Question: I've run my code through code coverage and the line below shows 1 block as not covered.
Can anyone tell me which part of that line isn't executing?

An Example to play with:
'''
public abstract class Base
{
public abstract IExample CreateEntity<TExample>() where TExample : IExample, new();
}
public class Class1 : Base
{
public override IExample CreateEntity<TExample>()
{
IExample temp = new TExample();
return temp;
}
}
public interface IExample
{
}
public class TEx : IExample
{
}
'''
and the test method
'''
[TestMethod]
public void TestMethod1()
{
Class1 ex = new Class1();
ex.CreateEntity<TEx>();
}
'''
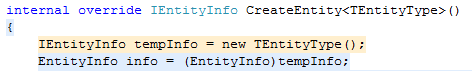
Answer: Change your constraint to force the 'TExample' to be a class:
'''
public abstract IExample CreateEntity<TExample>() where TExample : class, IExample, new();
'''
If you run your compiled code through a tool like ILSpy, you will see the block that is not getting coverage:
'''
TExample temp = (default(TExample) == null) ? Activator.CreateInstance<TExample>() : default(TExample);
return temp;
'''
It is performing a check to see if the type passed to the generic was a reference type or a value type. By forcing it to be a class, this check will be removed. Read more on the default keyword here: <URL>
Another way to get complete code coverage would be to use a struct that implements 'IExample':
'''
public struct S1 : IExample
{
}
'''
And then add this test:
'''
[TestMethod]
public void StructTest()
{
Class1 ex = new Class1();
ex.CreateEntity<S1>();
}
'''